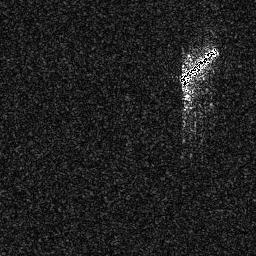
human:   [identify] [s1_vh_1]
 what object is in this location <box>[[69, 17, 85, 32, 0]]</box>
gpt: <ref>1 medium ship at the top right</ref>